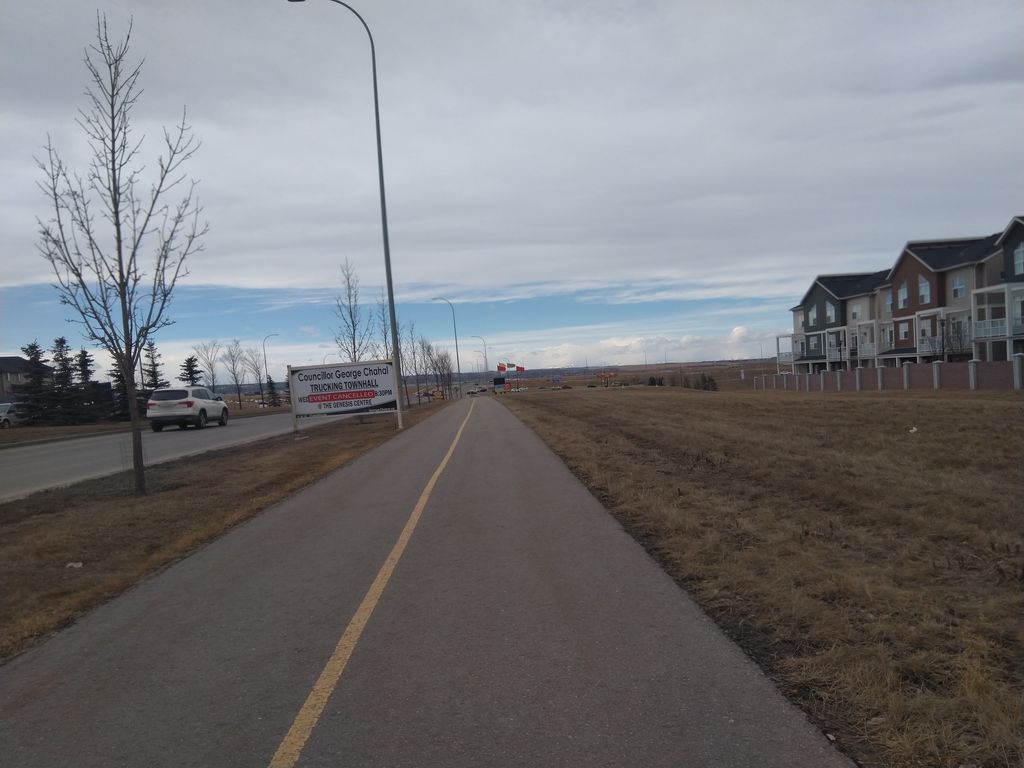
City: calgary